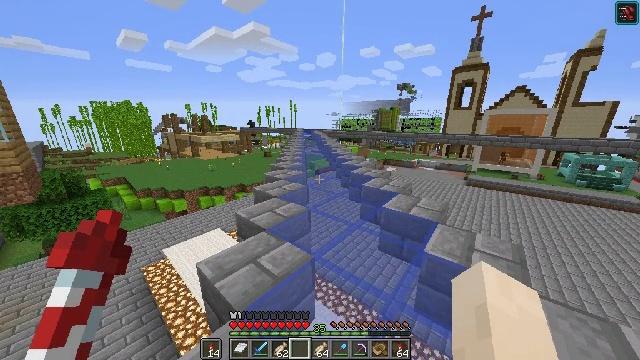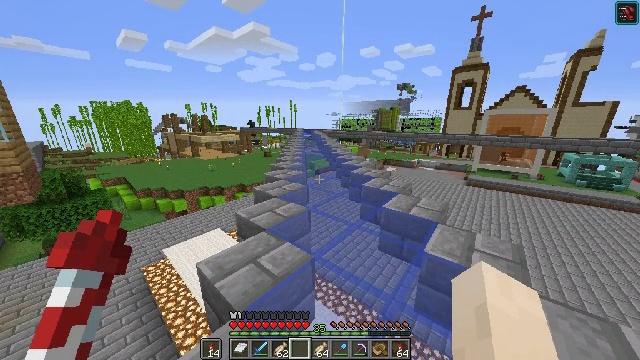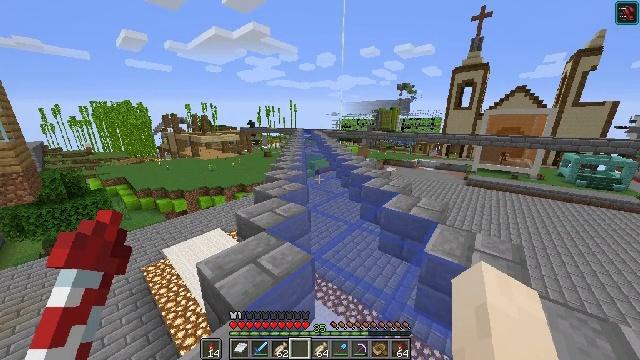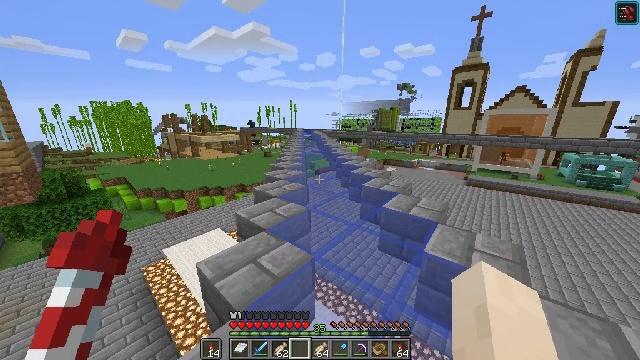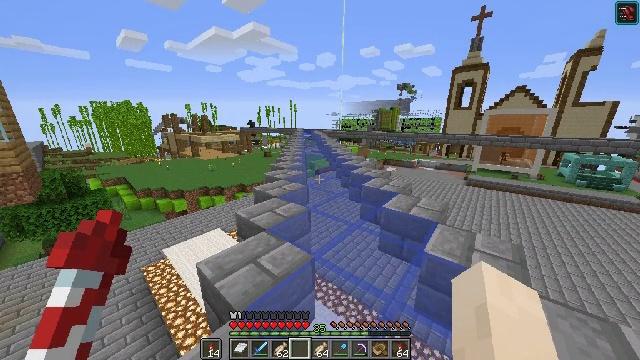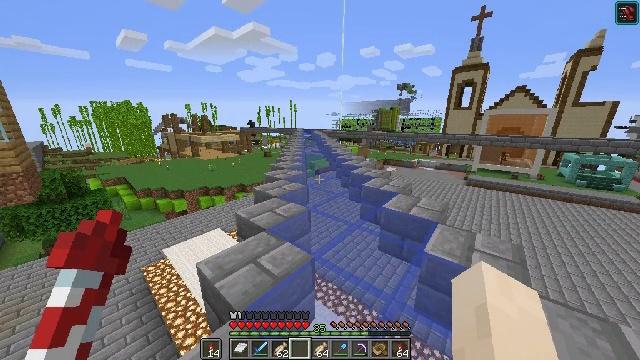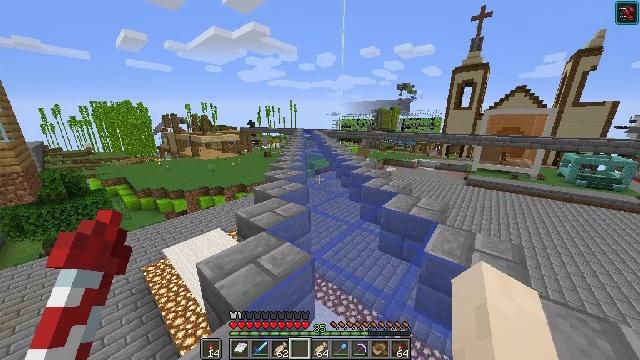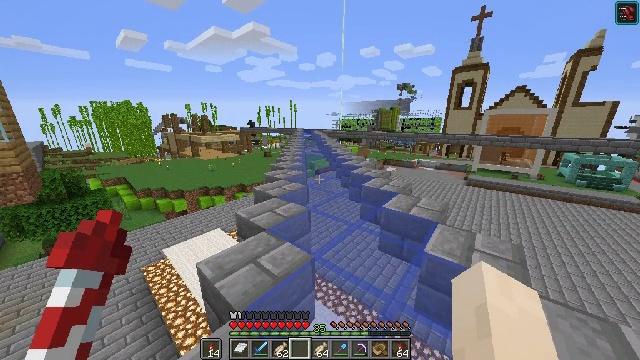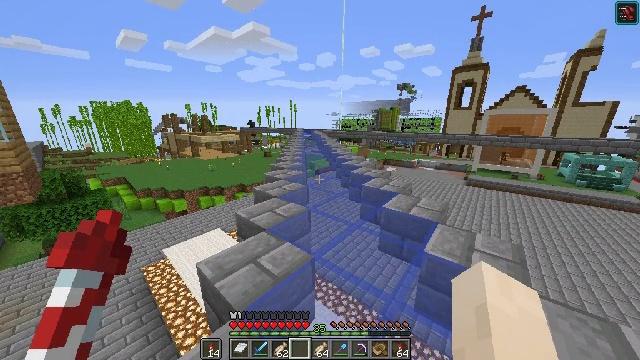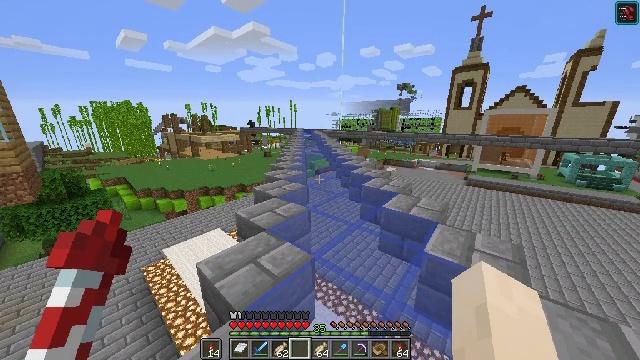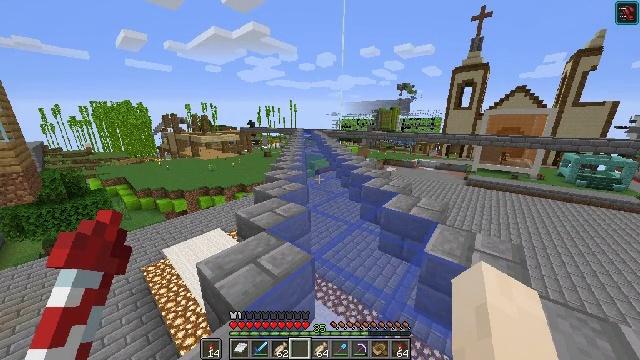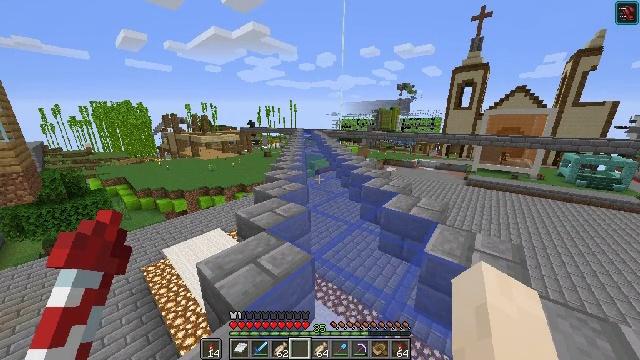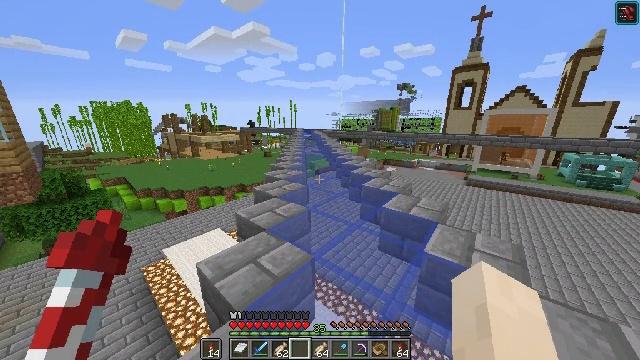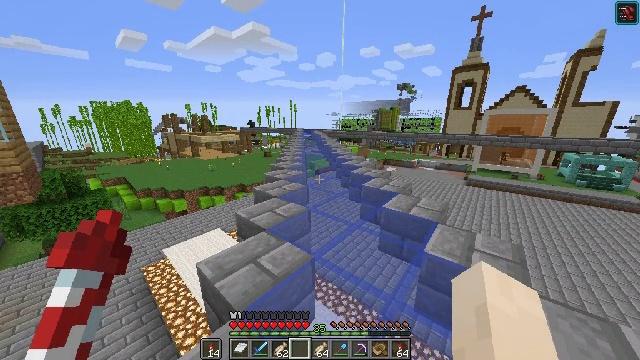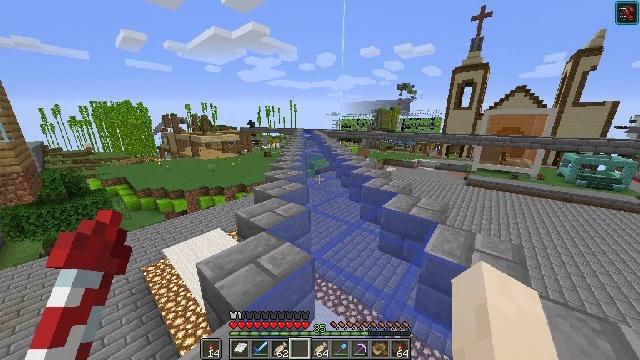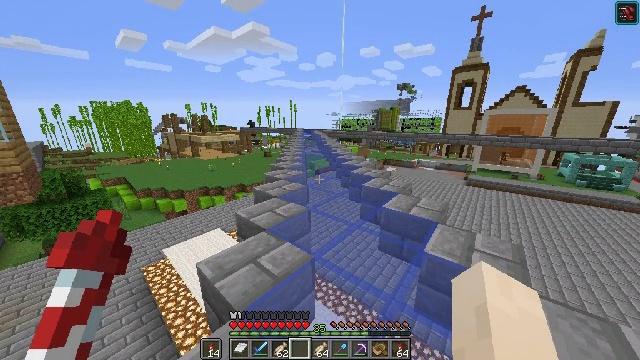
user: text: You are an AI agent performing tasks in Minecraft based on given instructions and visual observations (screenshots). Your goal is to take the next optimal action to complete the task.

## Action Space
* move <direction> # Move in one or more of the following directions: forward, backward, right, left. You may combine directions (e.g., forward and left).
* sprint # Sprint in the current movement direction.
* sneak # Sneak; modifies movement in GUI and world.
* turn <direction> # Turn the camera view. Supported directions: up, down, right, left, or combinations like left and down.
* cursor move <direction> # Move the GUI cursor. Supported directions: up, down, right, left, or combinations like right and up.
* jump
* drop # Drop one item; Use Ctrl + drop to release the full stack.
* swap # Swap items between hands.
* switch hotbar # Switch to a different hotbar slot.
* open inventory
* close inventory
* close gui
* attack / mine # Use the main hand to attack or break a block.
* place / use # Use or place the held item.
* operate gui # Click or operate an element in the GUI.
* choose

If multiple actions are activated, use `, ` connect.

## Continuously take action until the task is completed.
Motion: motion action
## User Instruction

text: Craft a map by arranging paper and a compass on a crafting table.
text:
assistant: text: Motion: no_op
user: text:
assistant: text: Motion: no_op
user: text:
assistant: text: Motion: no_op
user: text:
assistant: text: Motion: no_op
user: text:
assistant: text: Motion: no_op
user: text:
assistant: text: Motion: no_op
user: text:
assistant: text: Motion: no_op
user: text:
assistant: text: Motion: no_op
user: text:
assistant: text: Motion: no_op
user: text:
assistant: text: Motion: no_op
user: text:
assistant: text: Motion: no_op
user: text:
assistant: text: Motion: no_op
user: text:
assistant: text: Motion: no_op
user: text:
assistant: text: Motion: no_op
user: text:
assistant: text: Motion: no_op
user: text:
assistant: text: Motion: no_op
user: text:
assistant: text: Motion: no_op
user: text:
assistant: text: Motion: no_op
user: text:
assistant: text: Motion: no_op
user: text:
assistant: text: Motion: no_op
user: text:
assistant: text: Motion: no_op
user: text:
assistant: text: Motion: no_op
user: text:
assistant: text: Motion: no_op
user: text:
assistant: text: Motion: no_op
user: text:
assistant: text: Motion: no_op
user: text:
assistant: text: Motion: no_op
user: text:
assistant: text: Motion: no_op
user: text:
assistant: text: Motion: no_op
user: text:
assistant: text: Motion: no_op
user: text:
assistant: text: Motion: no_op